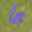
Label: 6